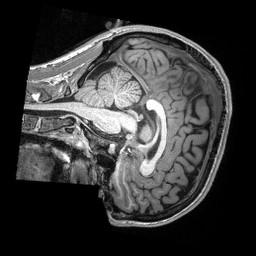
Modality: T1w
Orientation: sagittal
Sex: male